Question: I've added a connection to an MVC site for my Azure mobile service that I've used in another WPF based app.
I'm not too familiar with how the data can be displayed in MVC from a mobile service, can't find any good examples showing how to display the table data on the page, in a grid for example.
Does anyone know how to display the table date on the page? Or can you advise me on what further steps to take in displaying the data?
The code for the Home controller:
'''
namespace GesturePhysioWebClient.Controllers
{
public class HomeController : Controller
{
public ActionResult Index()
{
ViewBag.Message = "Control Panel";
return View();
}
public ActionResult About()
{
ViewBag.Message = "Patient Progress Details.";
return View();
}
public ActionResult Contact()
{
ViewBag.Message = "Contact Us.";
return View();
}
}
}
'''
The toolbox doesn't show any available grid control to add to the page below:
'''
@{
ViewBag.Title = "About";
}
<hgroup class="title">
<h1>@ViewBag.Title.</h1>
<h2>@ViewBag.Message</h2>
</hgroup>
<article>
<p>
Patient Records:
//want to put a grid control or similar here
//to display the item table records.
</p>
</article>
'''
Added a model for the item table in my model folder like this:
'''
namespace GesturePhysioWebClient.Models
{
class ItemModel
{
////get and set Item table fields
public string Id { get; set; }
public string User { get; set; }
public string Exercise { get; set; }
public string Date { get; set; }
public string Painful_Arc_Start { get; set; }
public string Painful_Arc_End { get; set; }
public string Gender { get; set; }
public string Max_Range { get; set; }
}
}
'''
Azure connection showing the Item table:

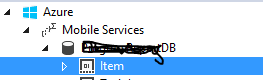
Answer: This is certainly possible but I'm not sure its the best use of Mobile Services.
Firstly make sure you have 'Microsoft.WindowsAzure.MobileServices' installed from 'NuGet'
Make sure you have a reference in HomeController to
'''
using Microsoft.WindowsAzure.MobileServices
'''
Your Index method would look something like this
'''
public async Task<ActionResult> Index()
{
var mobileClient = new MobileServiceClient("Your mobile service URL",
"Your mobile service access key");
var itemModelTable = mobileClient.GetTable<ItemModel>();
var result= await itemModelTable.ToListAsync();
return View(result);
}
'''
For the view you could do something like this
'''
@model List<ItemModel>
<article>
Patient Records:
//want to put a grid control or similar here
//to display the item table records.
@foreach (var element in Model)
{
<p>@Html.DisplayFor(m => element.User)</p>
}
</article>
'''
or have a look at '@Html.ListBox' <URL>